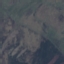
Label: HerbaceousVegetation